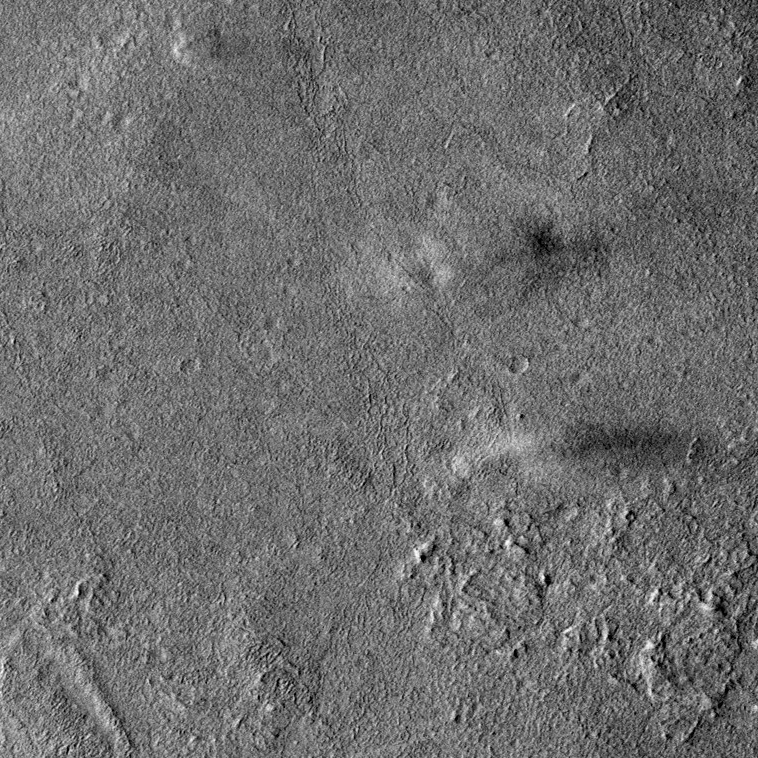
Label: dustdevil, dustdevil